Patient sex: M
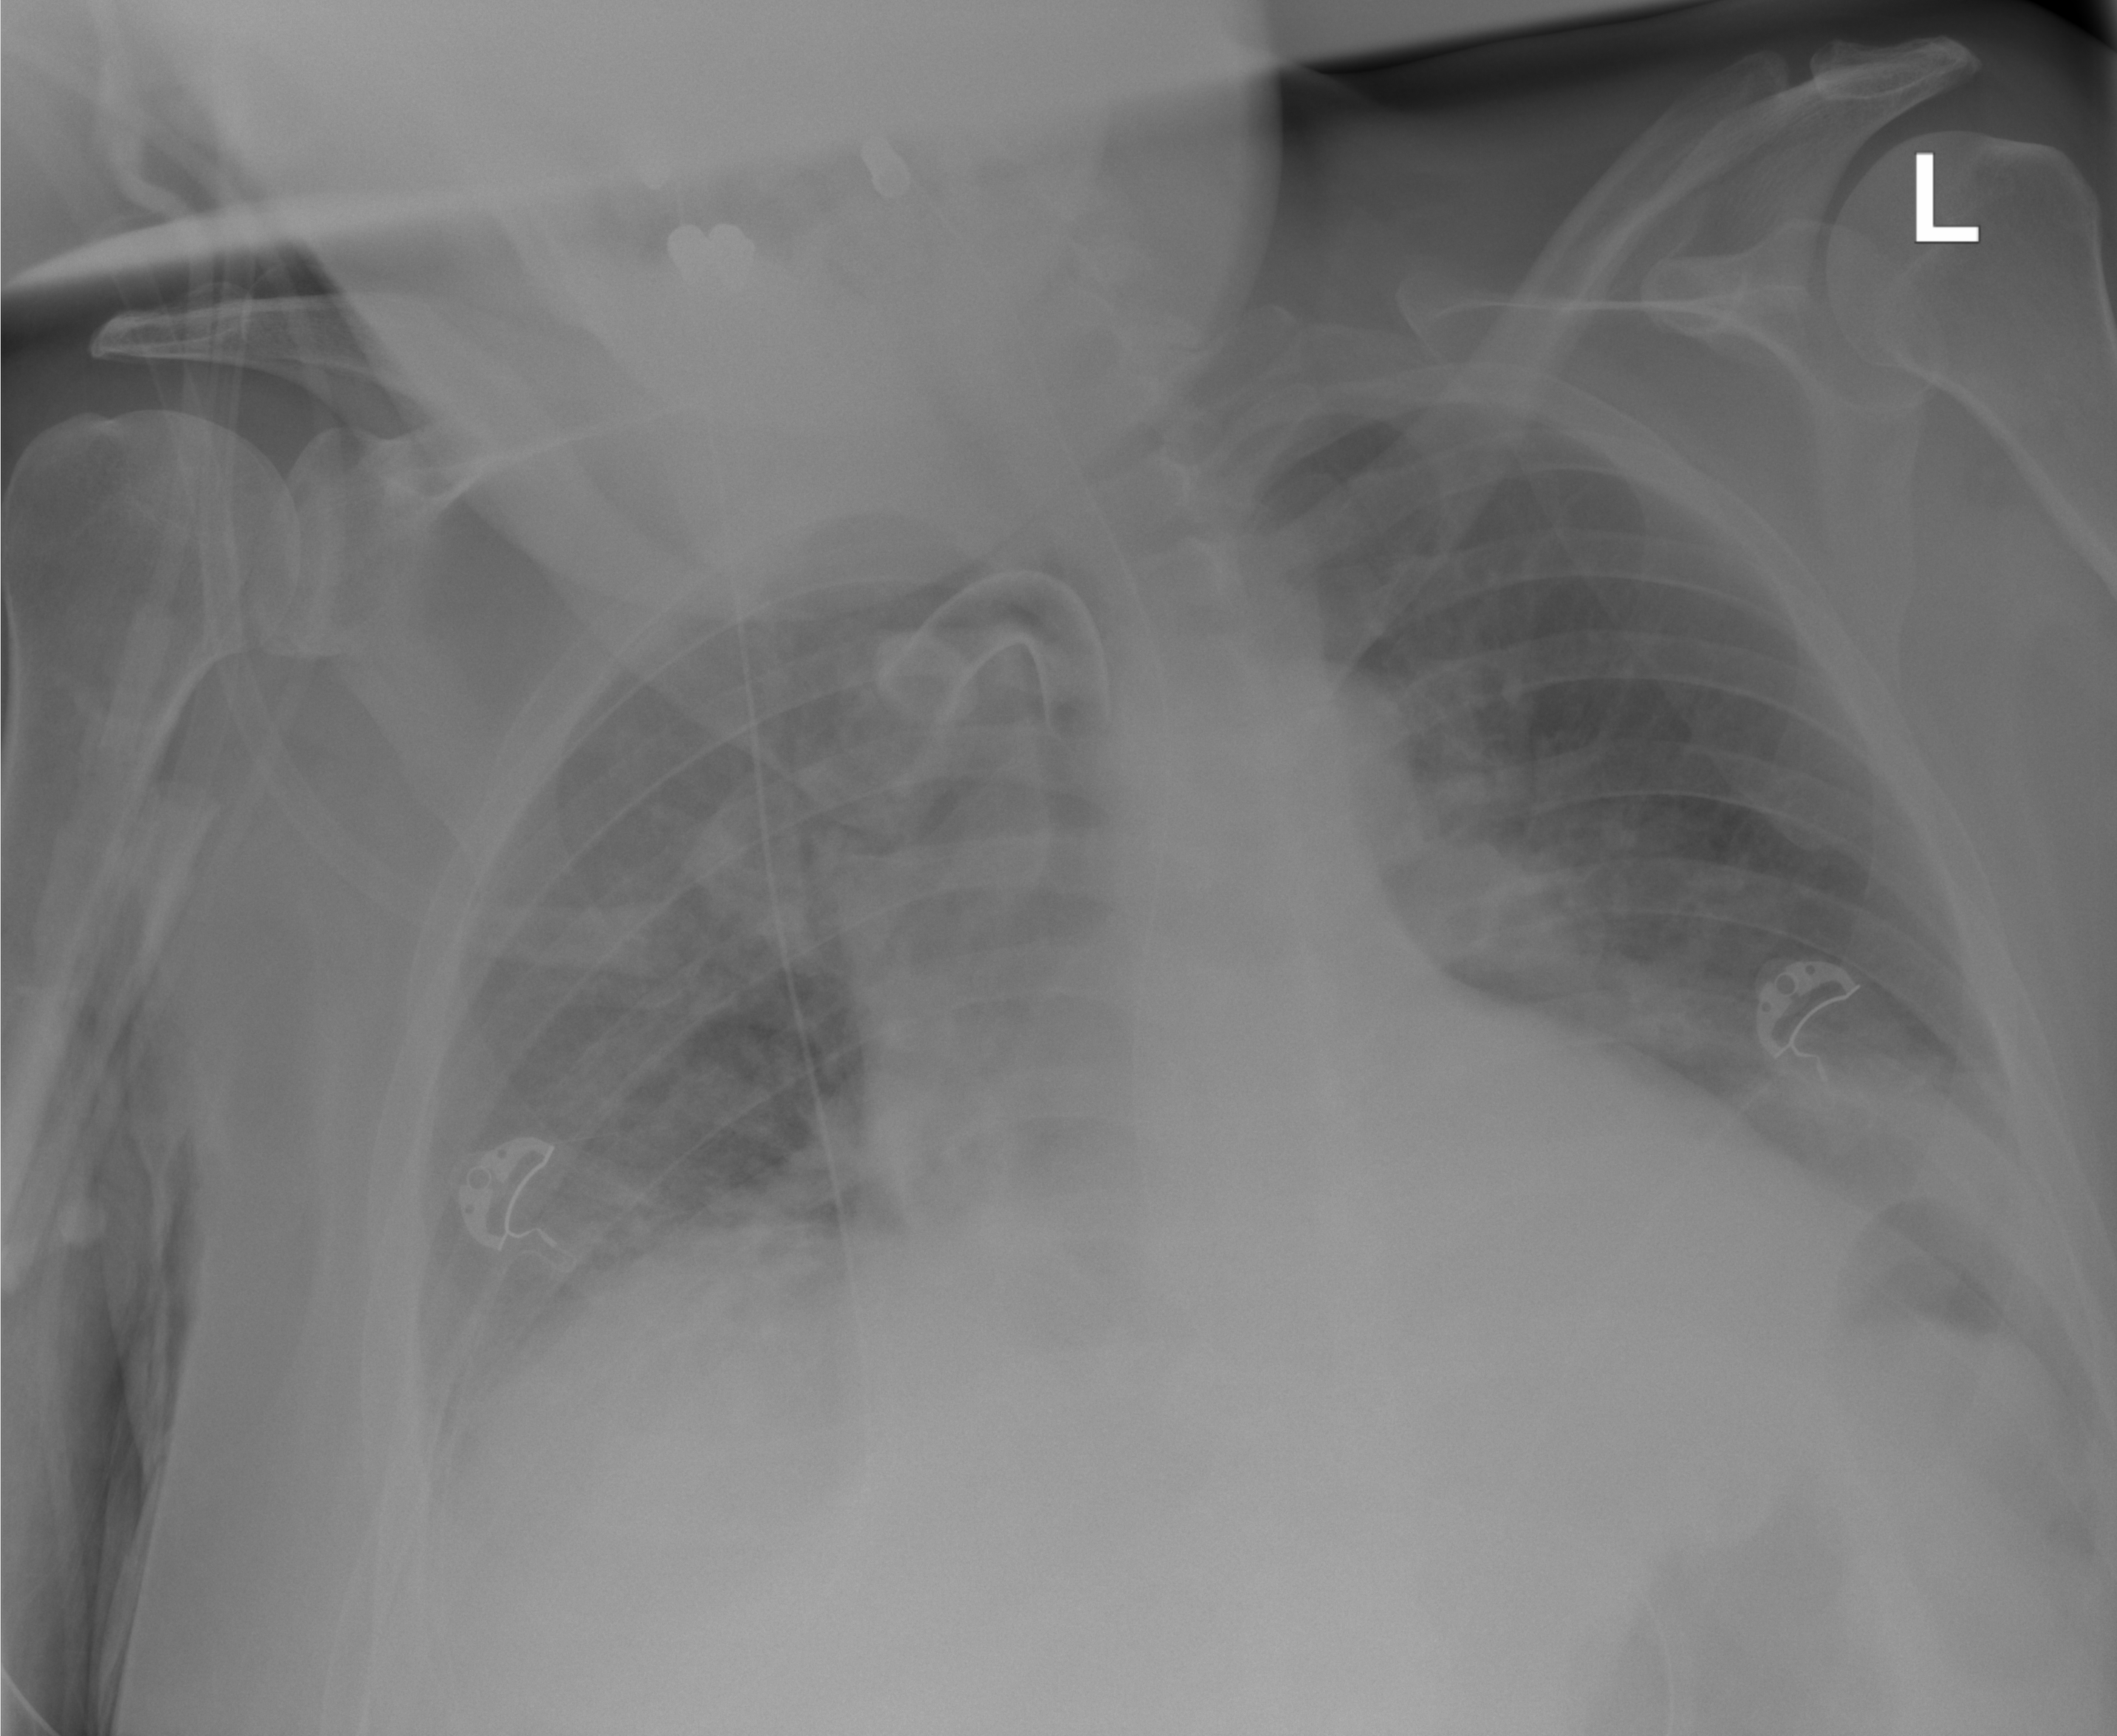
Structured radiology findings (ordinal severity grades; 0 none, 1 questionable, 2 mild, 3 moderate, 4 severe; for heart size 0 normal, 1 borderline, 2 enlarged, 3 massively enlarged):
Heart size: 2
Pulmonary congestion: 1
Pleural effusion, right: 0
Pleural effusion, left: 0
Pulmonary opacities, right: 0
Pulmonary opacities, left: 0
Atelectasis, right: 2
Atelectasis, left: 2